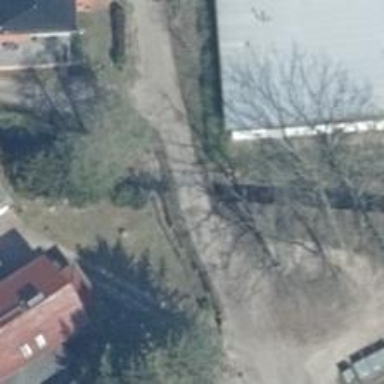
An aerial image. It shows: Residential road with asphalt surface that features bridge.